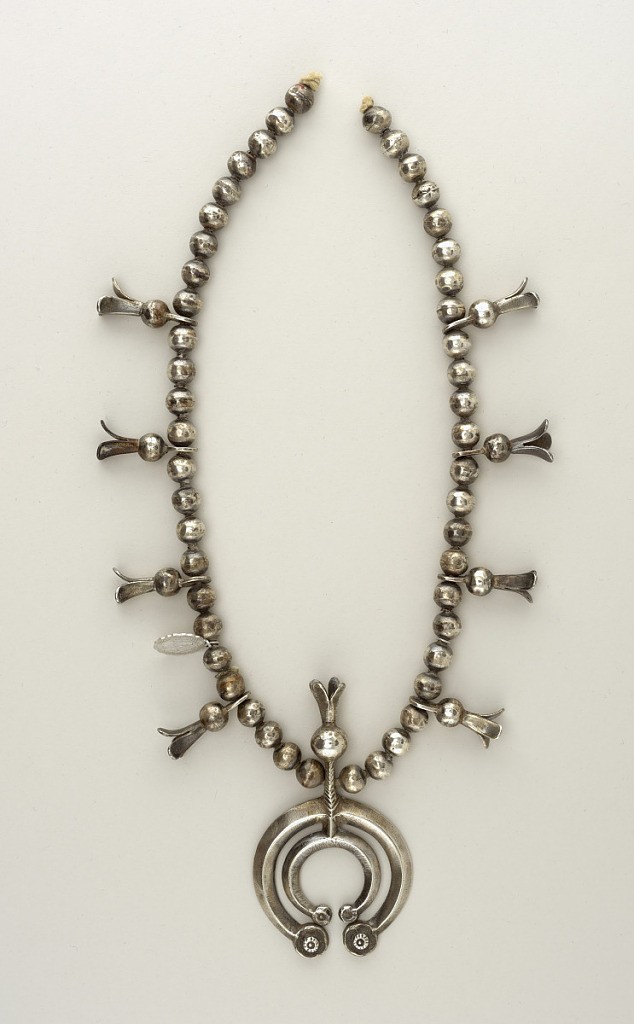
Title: "Squash Blossom"
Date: late 19th–early 20th century
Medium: Silver
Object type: Necklace
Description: Indian squash blossom